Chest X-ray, AP view. Patient: 17 years old, sex F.
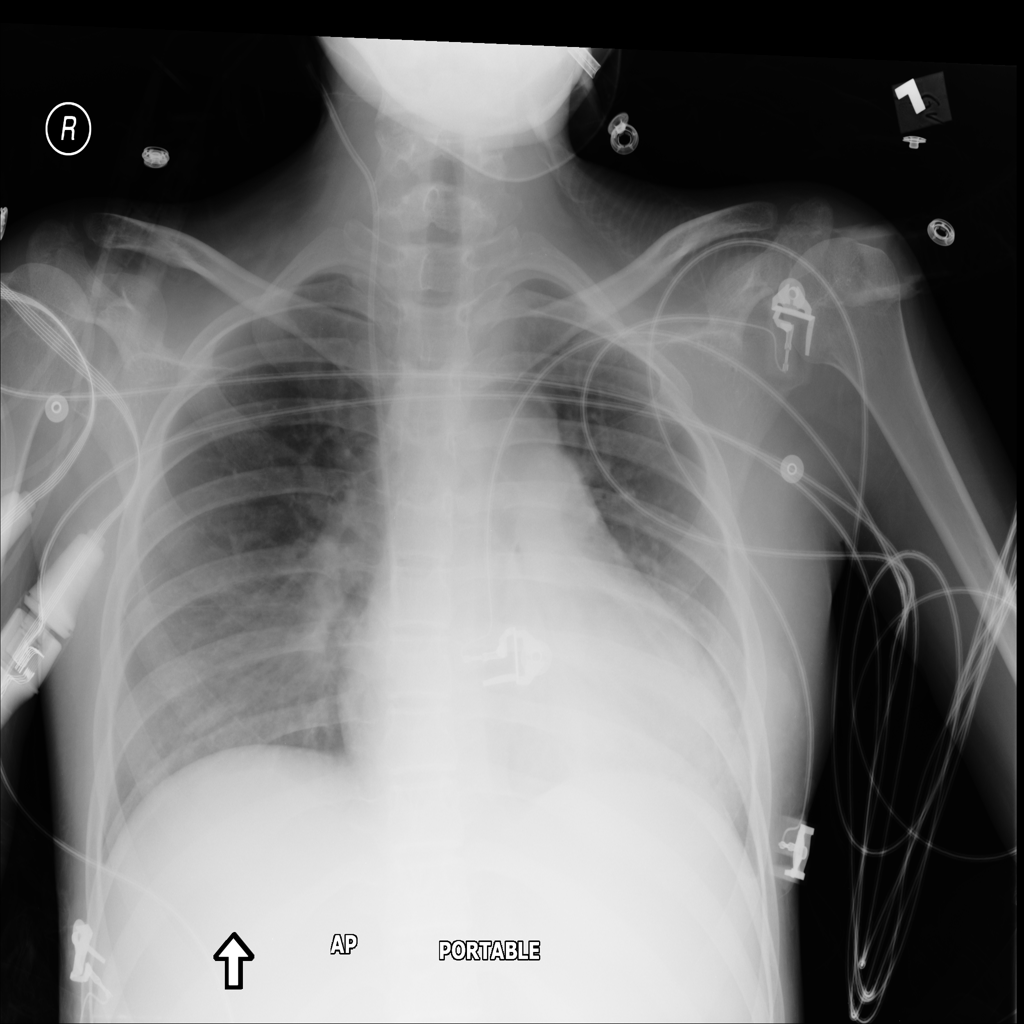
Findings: No Finding